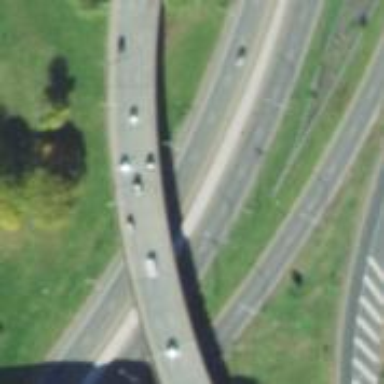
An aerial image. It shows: Asphalt bridge on motorway. It is part of urban freeway/expressway system.